Milling tool wear sample.
Tool blade image: 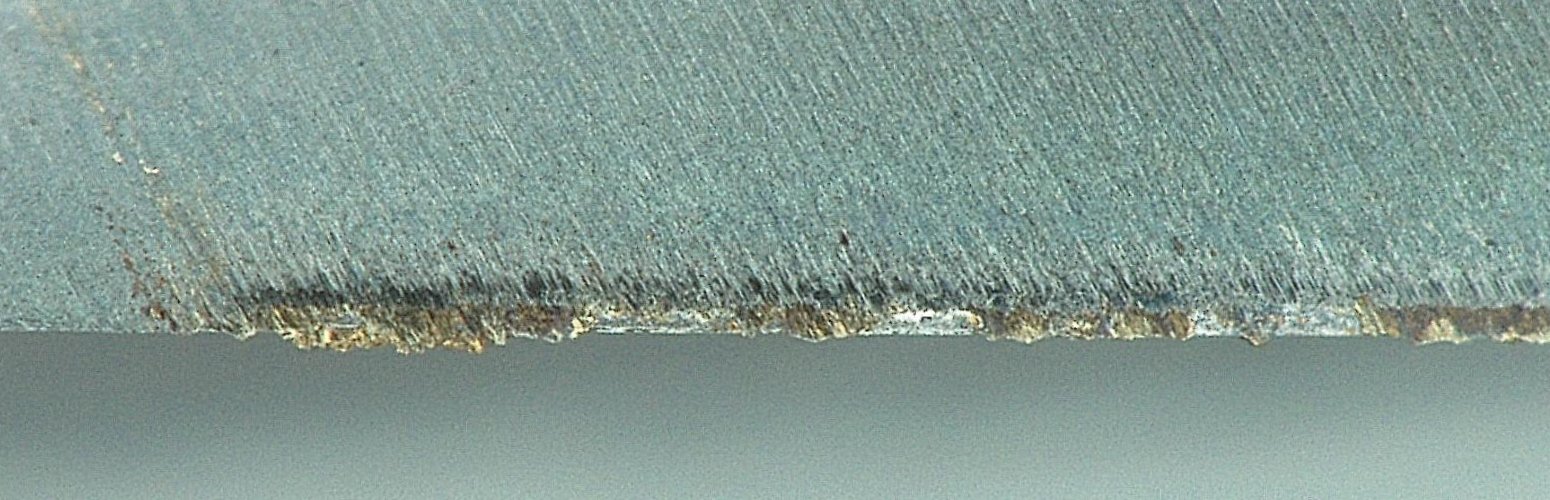
Chip image: 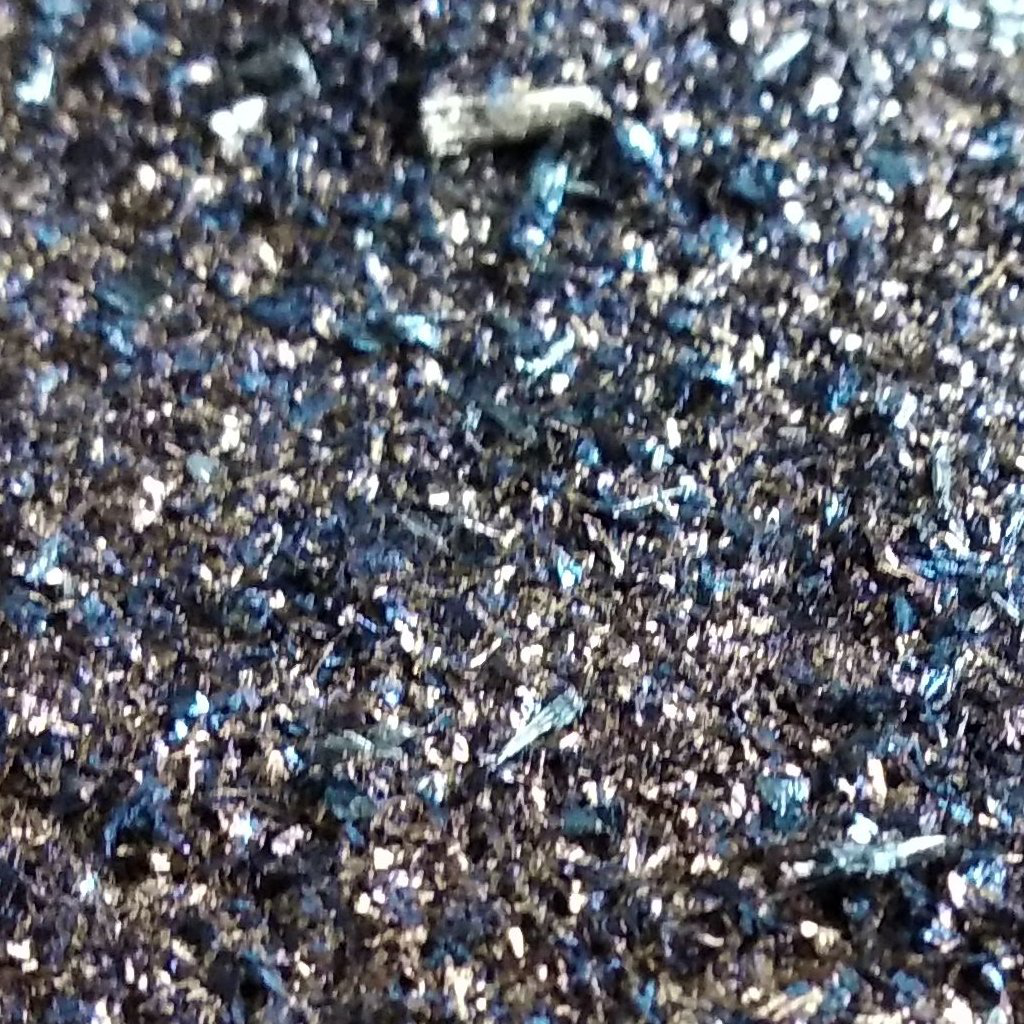
Workpiece image: 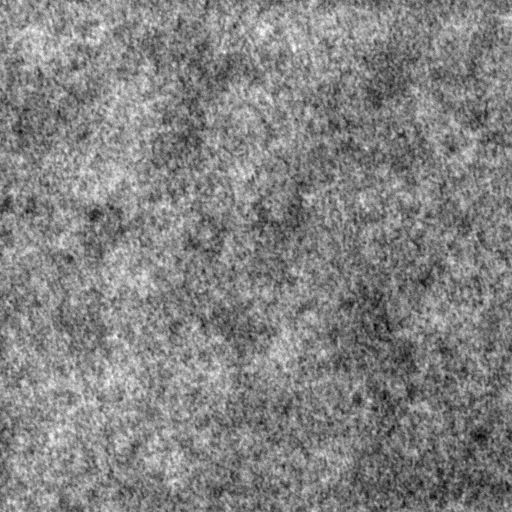
Tool wear state: dulled
Gaps: 3.92
Flank wear: 120.64
Overhang: 34.25
Force-signal Mel-spectrograms (X, Y, Z axes): 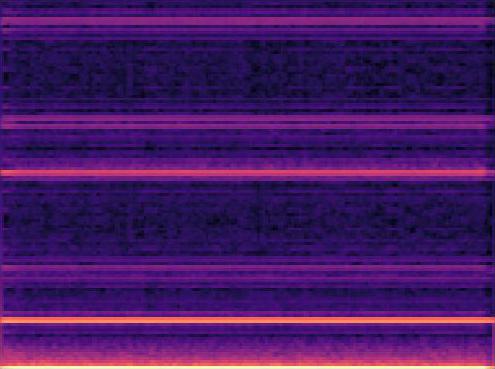 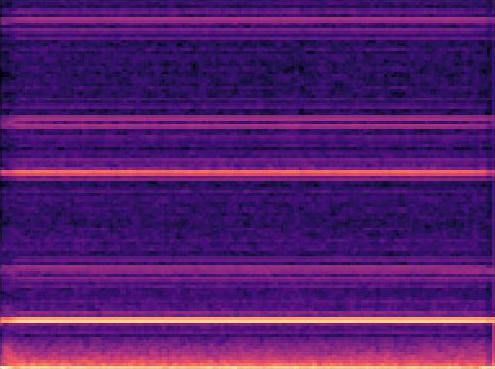 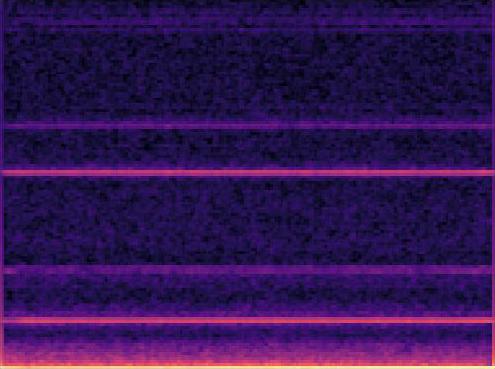
Force-signal scalograms (X, Y, Z axes): 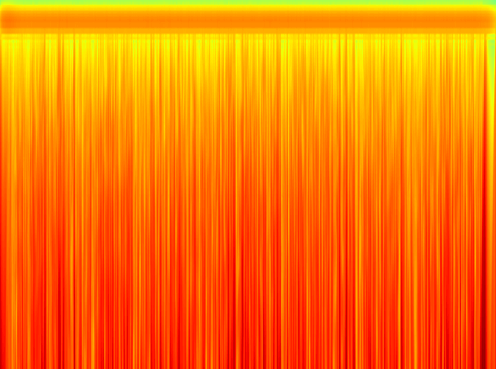 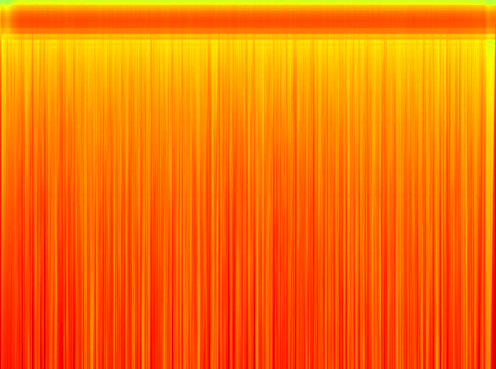 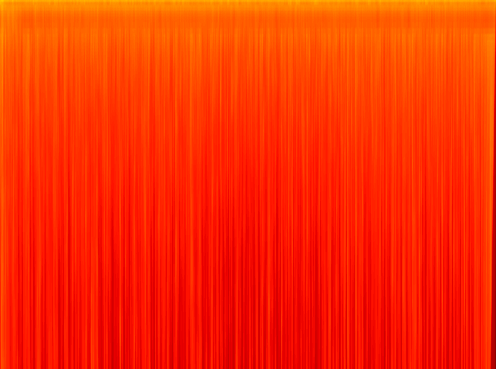
Force phase: accelerated_severe_wear